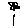
Label: flower